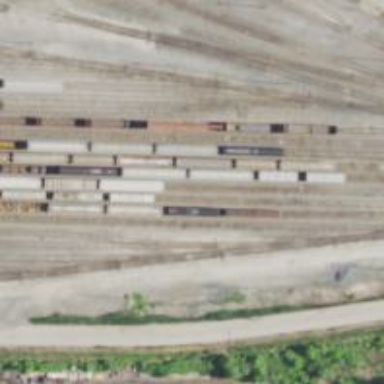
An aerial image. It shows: Railway yard in service.